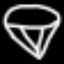
Label: diamond